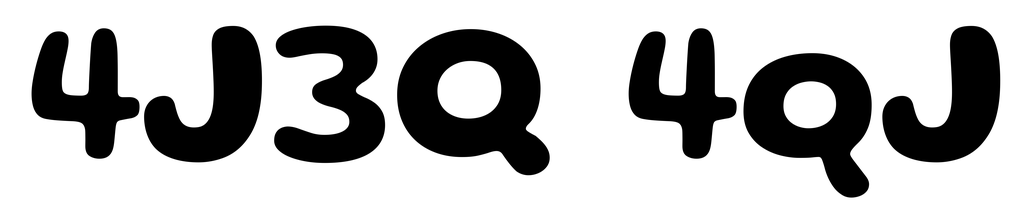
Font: Gluten_SemiBold